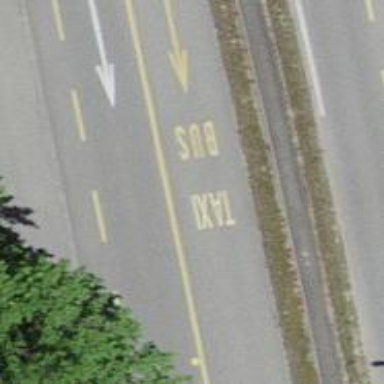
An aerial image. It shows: Primary highway with asphalt surface and designated lane for cyclists.